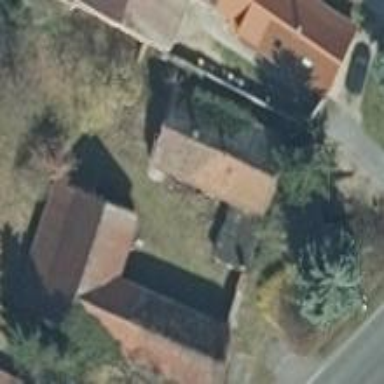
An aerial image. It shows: Simple house.